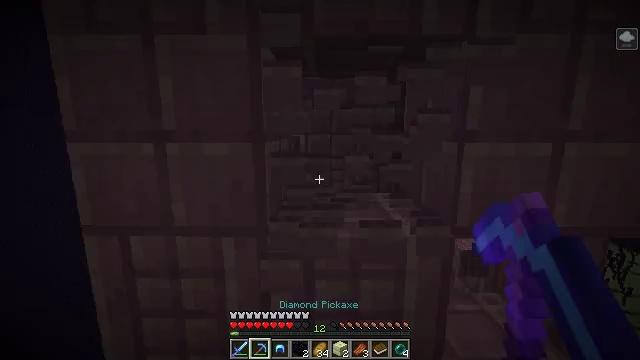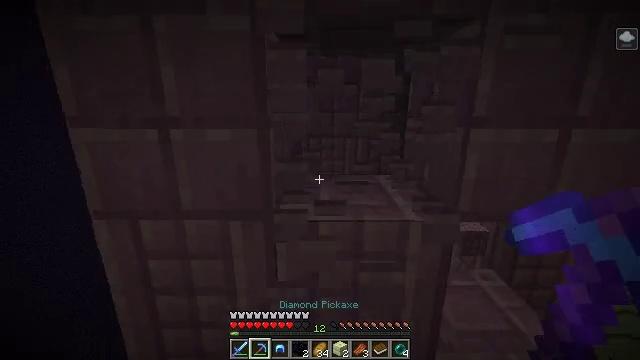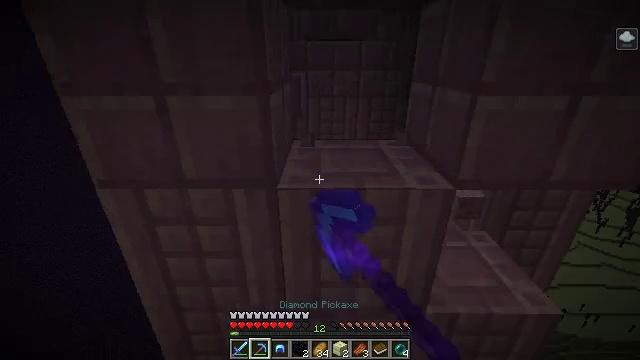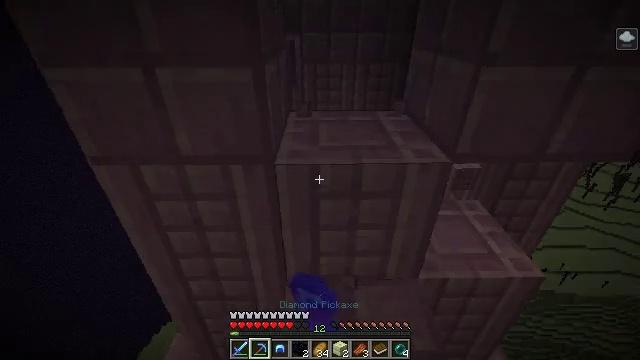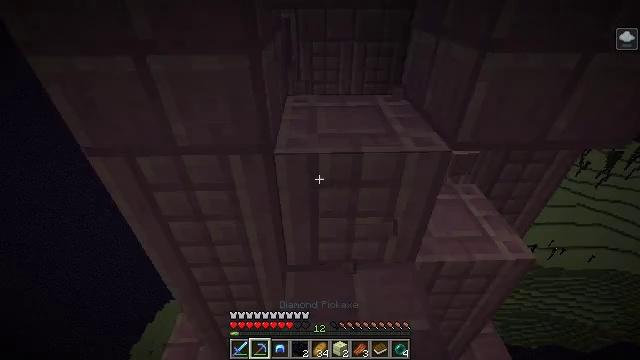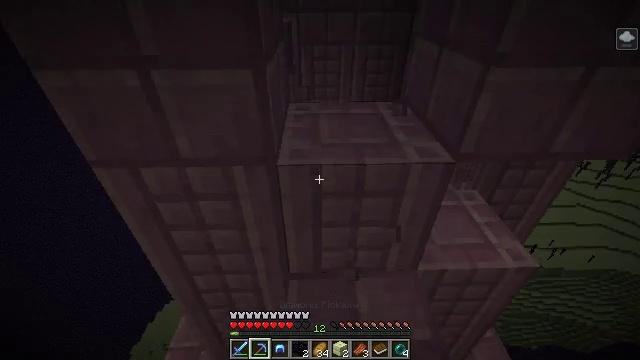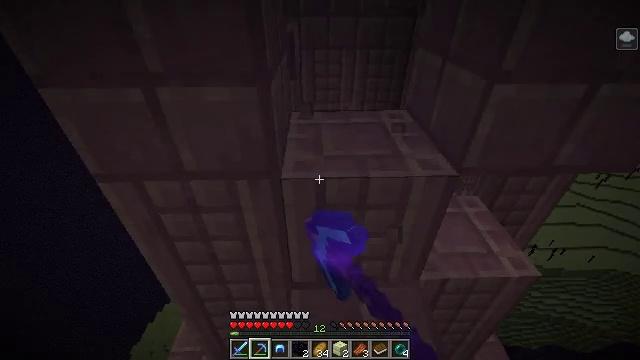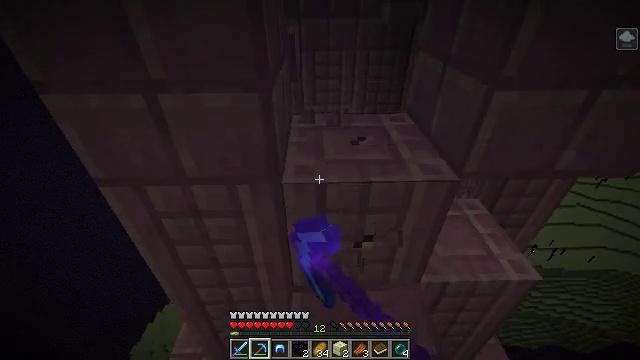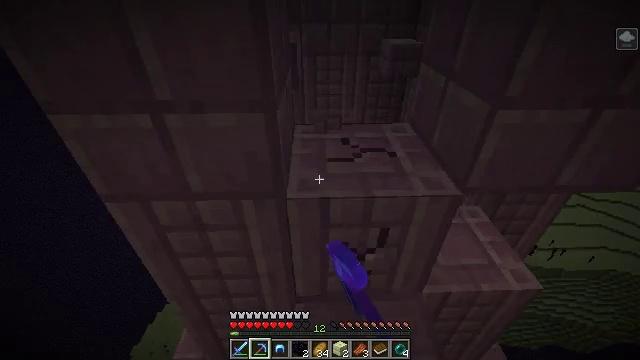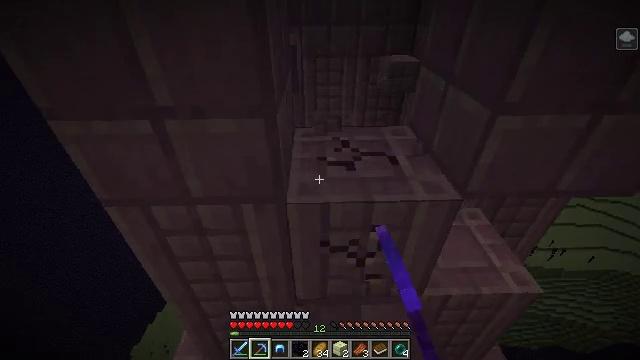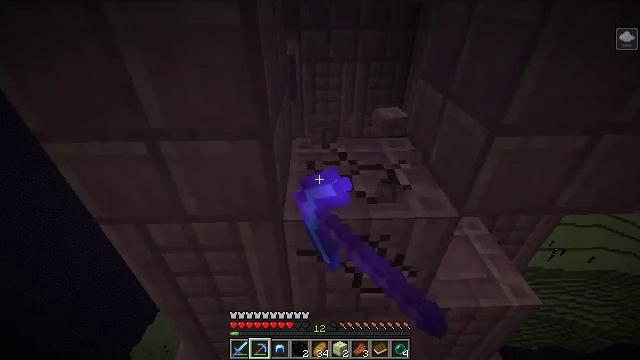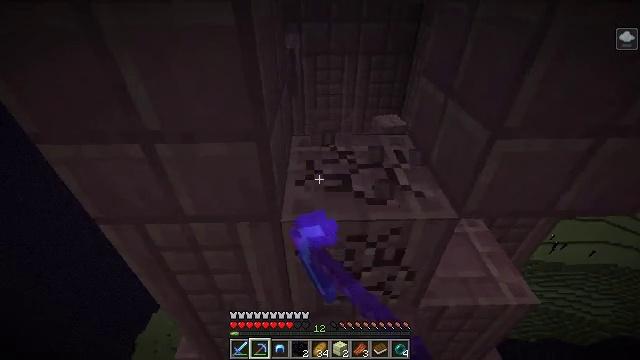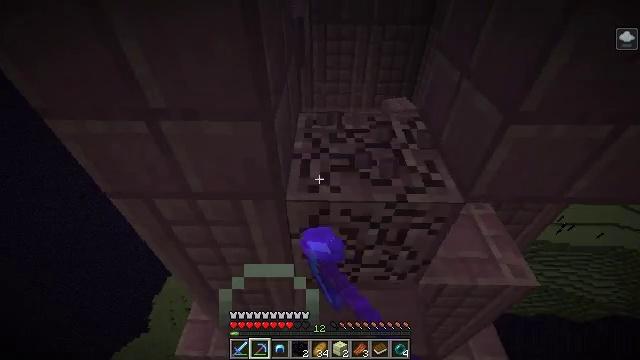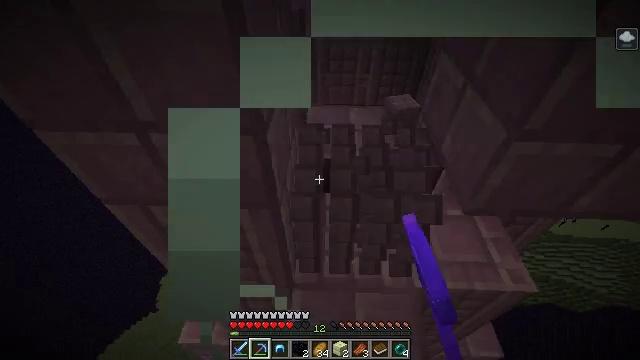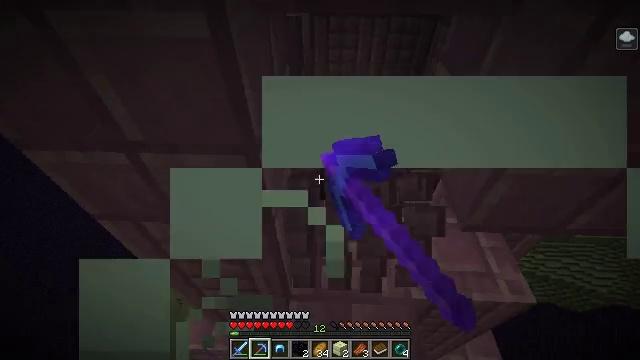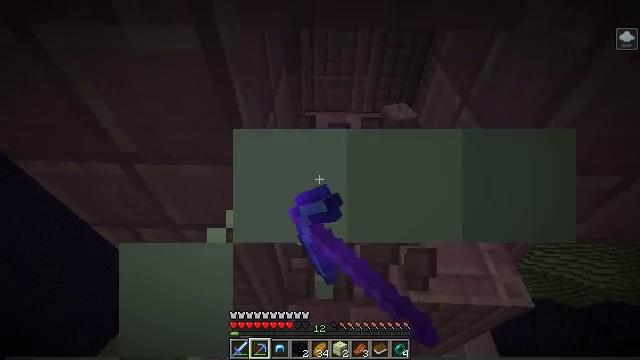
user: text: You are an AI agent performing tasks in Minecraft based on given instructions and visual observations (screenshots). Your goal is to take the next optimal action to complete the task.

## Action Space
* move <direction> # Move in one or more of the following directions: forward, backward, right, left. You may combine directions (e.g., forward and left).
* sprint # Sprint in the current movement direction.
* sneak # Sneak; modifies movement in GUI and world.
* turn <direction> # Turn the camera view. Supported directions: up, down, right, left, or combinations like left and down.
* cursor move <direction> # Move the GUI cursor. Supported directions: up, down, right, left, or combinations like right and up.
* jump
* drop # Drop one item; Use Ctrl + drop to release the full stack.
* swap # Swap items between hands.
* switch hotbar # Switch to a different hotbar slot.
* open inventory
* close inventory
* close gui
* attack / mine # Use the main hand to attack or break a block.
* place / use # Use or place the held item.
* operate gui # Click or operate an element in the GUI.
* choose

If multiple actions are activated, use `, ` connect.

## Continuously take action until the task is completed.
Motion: motion action
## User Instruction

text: Attack the purpur pillar to gather it.
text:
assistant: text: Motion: move forward, turn down, attack / mine
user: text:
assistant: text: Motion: move forward, turn down, attack / mine
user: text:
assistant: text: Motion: move forward, turn right and down, attack / mine
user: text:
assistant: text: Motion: turn down, attack / mine
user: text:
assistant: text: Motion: attack / mine
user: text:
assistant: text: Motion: attack / mine
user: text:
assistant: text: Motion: attack / mine
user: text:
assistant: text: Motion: attack / mine
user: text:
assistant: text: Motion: move forward and move right, attack / mine
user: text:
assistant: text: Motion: move forward and move right, attack / mine
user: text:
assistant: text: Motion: move forward and move right, turn down, attack / mine
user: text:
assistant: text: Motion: move forward, turn left and down, attack / mine
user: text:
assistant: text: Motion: move forward, turn left and down, attack / mine
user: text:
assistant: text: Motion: attack / mine
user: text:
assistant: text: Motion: attack / mine
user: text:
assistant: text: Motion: attack / mine
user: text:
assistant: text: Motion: turn down, attack / mine
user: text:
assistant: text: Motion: move forward, attack / mine
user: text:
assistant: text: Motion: move forward, turn right and up, attack / mine
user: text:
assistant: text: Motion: move forward, turn right and up, attack / mine
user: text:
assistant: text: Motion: move forward, turn up, attack / mine
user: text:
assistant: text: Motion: move forward, turn up, attack / mine
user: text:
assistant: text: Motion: attack / mine
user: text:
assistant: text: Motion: attack / mine
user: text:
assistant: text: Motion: attack / mine
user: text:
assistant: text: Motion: attack / mine
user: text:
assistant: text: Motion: attack / mine
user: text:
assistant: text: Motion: turn left and down, attack / mine
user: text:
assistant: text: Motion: move forward, turn left and down, attack / mine
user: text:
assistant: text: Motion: move forward, turn left and down, attack / mine